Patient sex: M
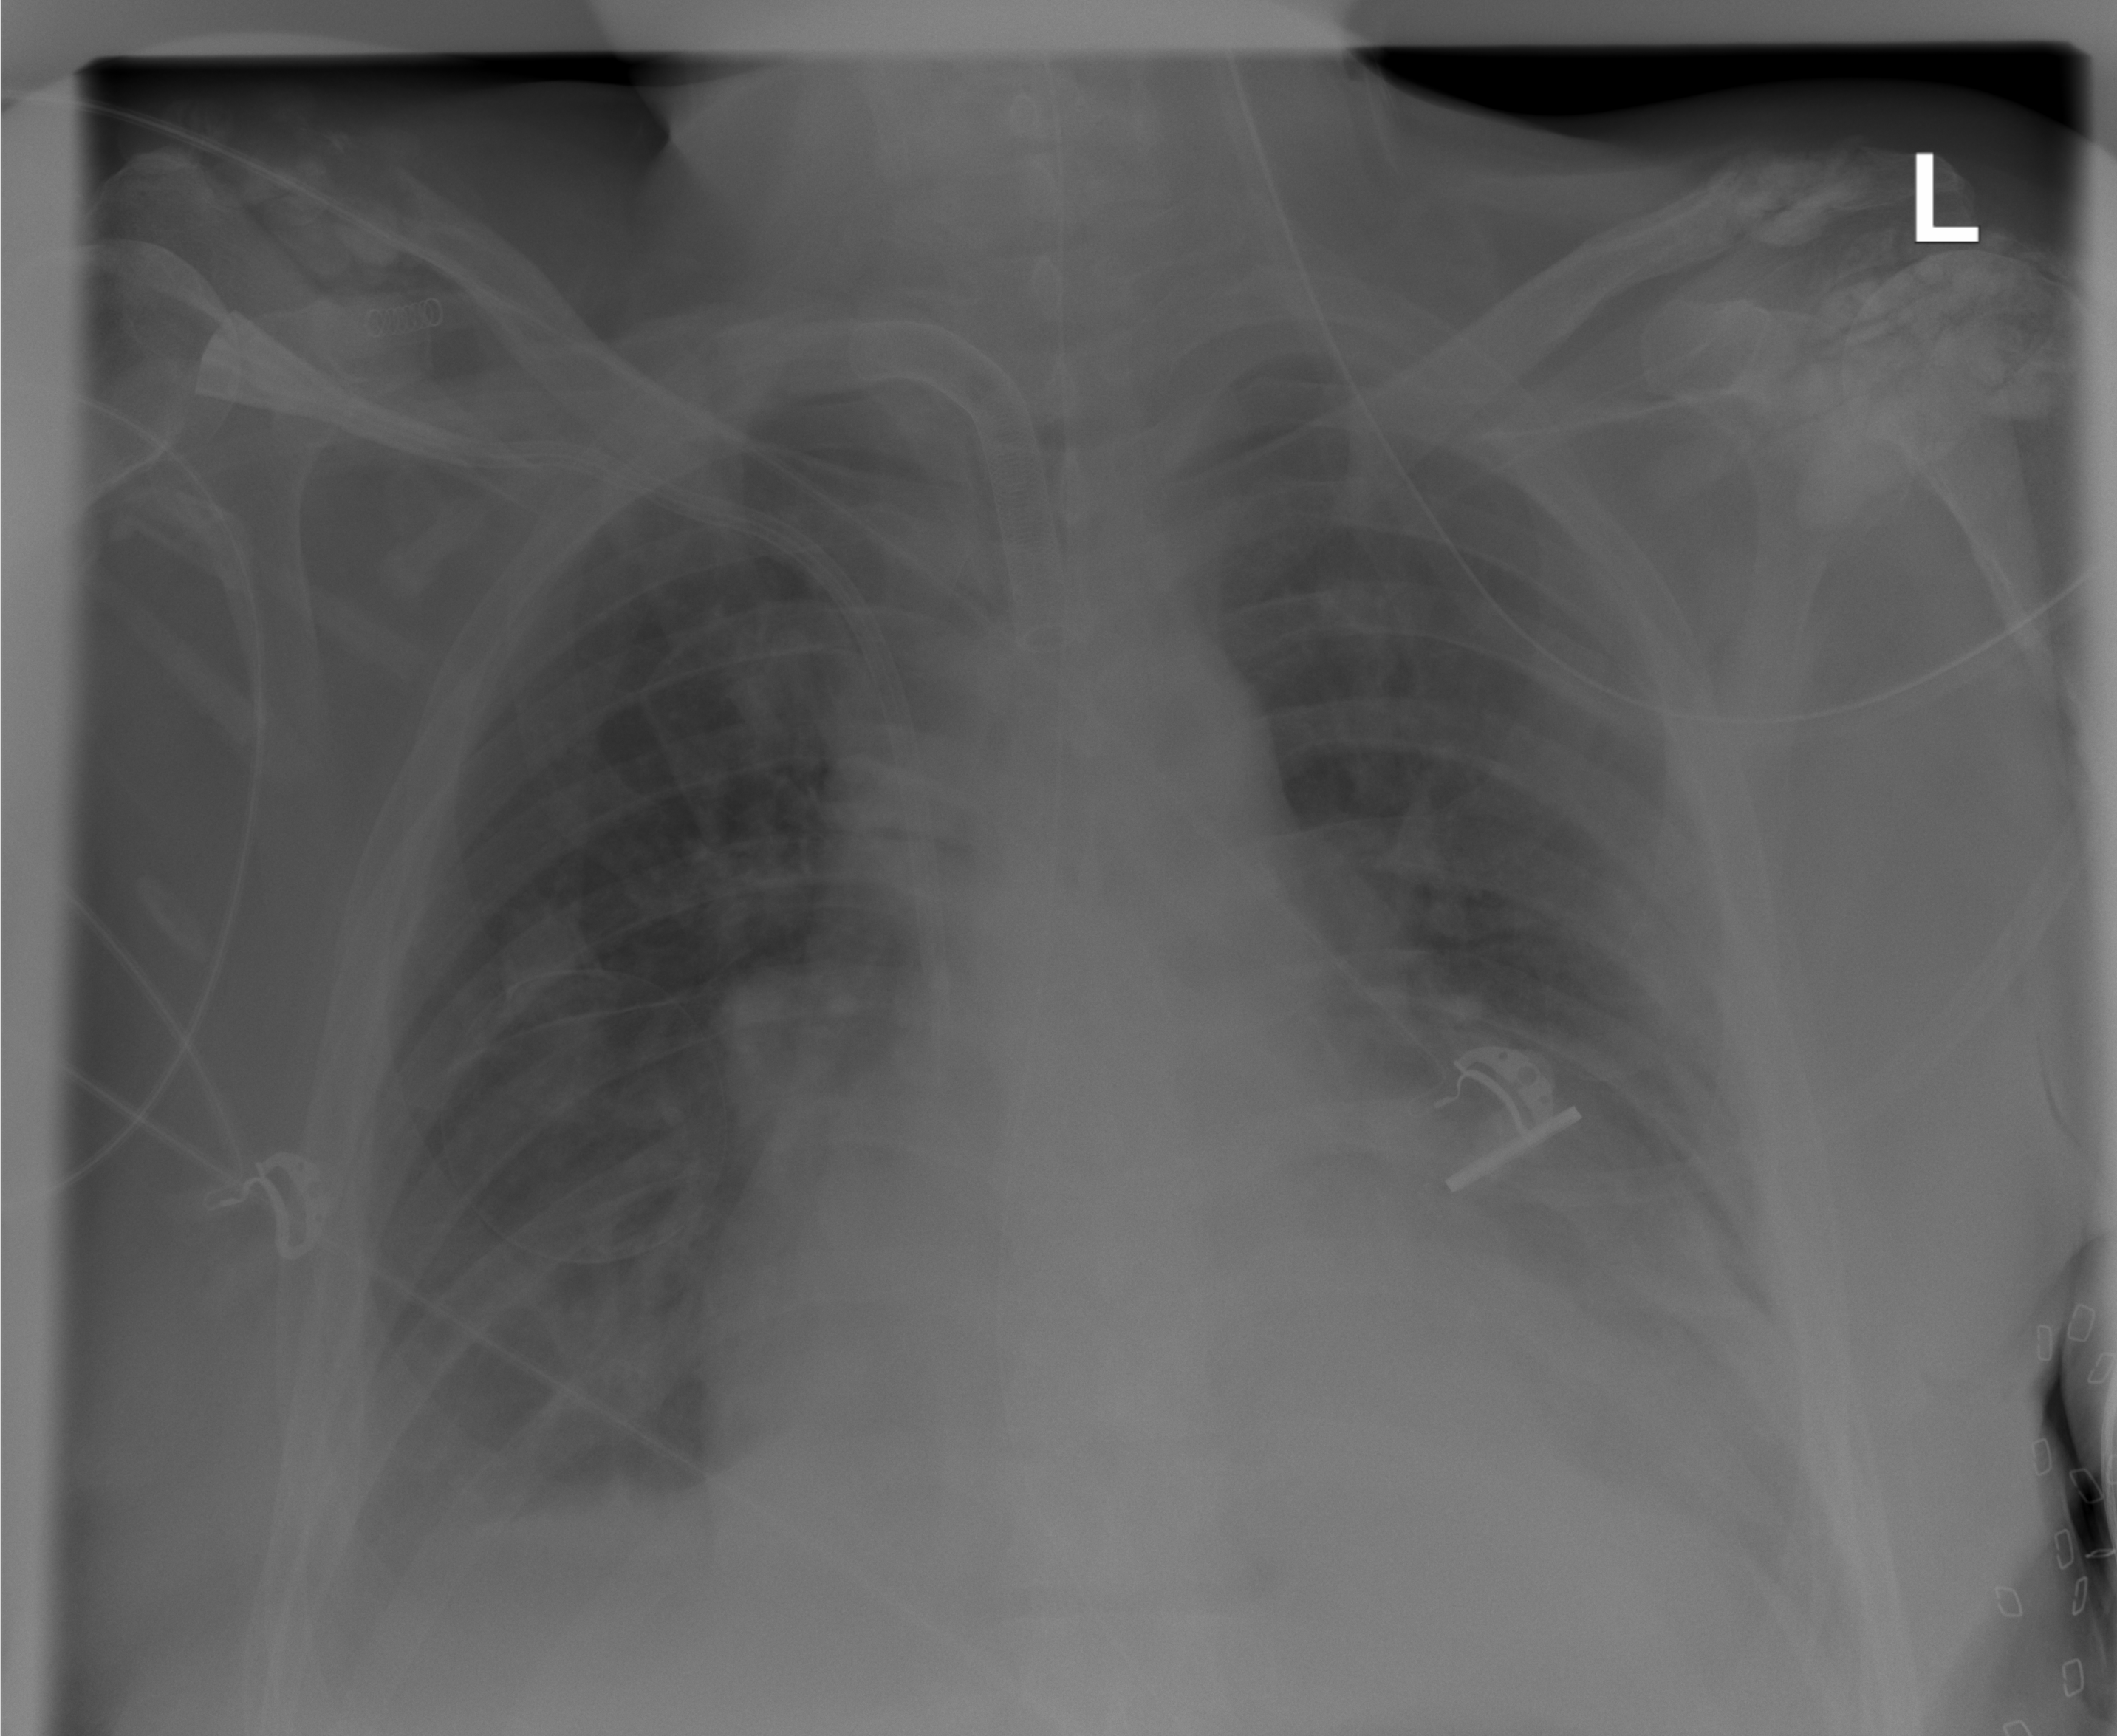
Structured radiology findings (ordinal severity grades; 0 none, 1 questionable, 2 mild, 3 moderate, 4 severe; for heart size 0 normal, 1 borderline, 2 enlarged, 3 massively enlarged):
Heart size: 2
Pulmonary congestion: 3
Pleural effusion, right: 2
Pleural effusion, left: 3
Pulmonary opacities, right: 2
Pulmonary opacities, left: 2
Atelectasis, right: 2
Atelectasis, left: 2